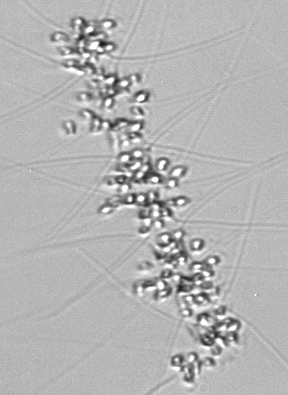
Label: Chaetoceros_didymus_TAG_external_flagellate